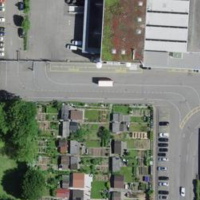
EUNIS habitat code: 57
Species observed at this site:
Falco tinnunculus